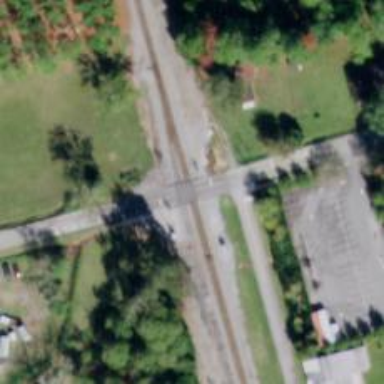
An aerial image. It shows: Level crossing with lights at the railway.